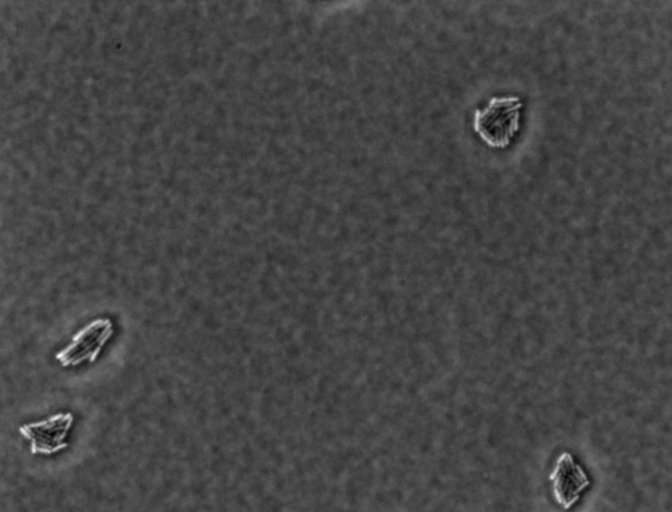
Salmonella enterica Typhimurium